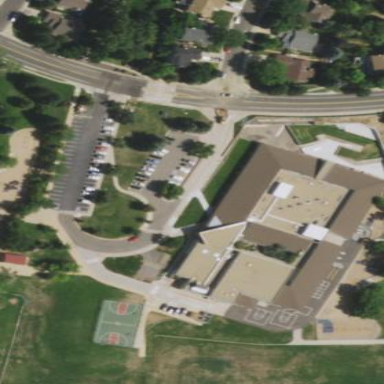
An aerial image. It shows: School.